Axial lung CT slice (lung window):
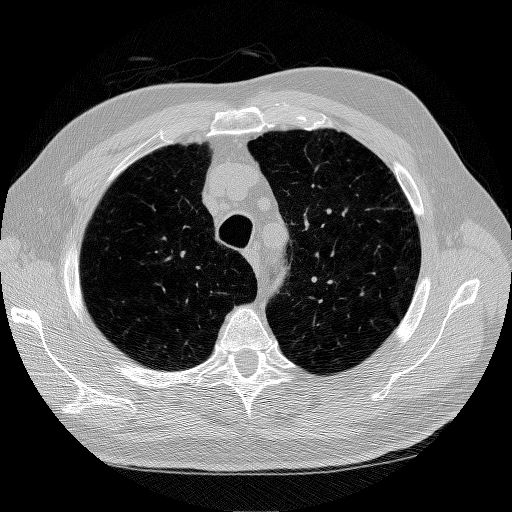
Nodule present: no